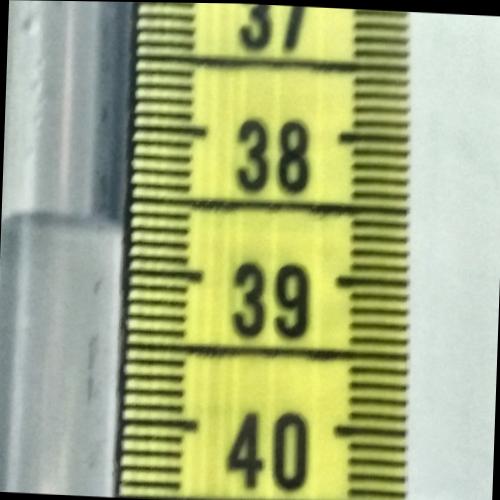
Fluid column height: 38.7 cm